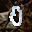
Label: 0